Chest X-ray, PA view. Patient: 71 years old, sex M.
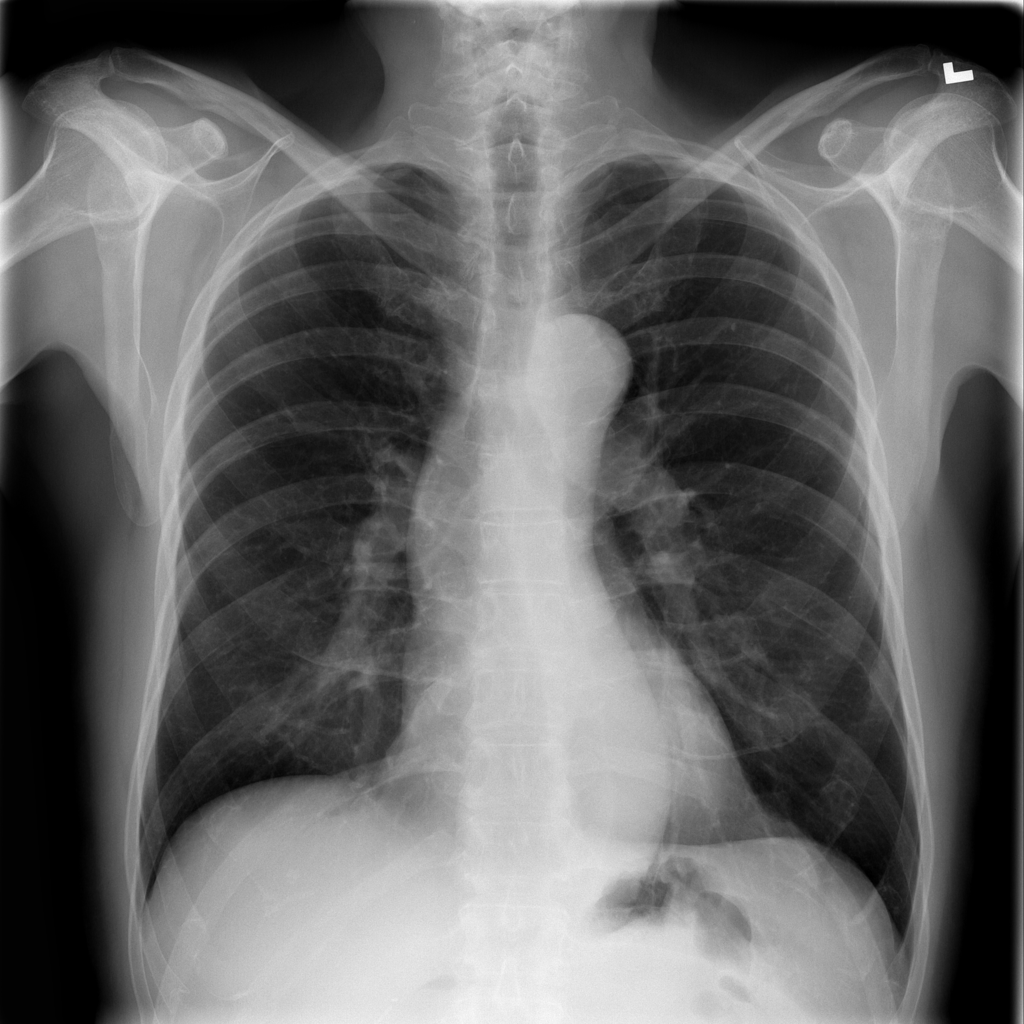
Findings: No Finding